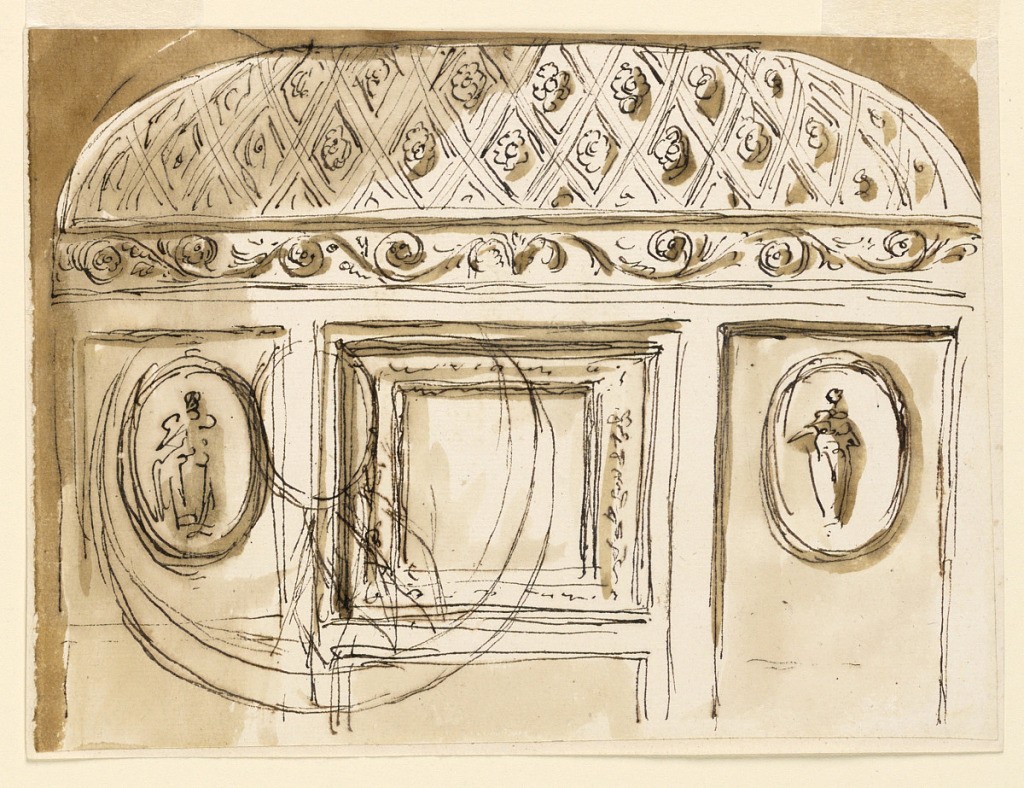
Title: Entrance wall of a salon
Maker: Giuseppe Barberi, Italian, 1746–1809
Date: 1746–1809
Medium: Pen and brown ink, brush and brown wash on off-white laid paper, lined
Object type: Drawing
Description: Entrance wall of a salon.